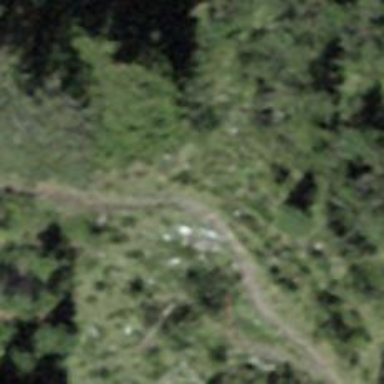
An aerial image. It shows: Unpaved path with tracktype grade of 2.